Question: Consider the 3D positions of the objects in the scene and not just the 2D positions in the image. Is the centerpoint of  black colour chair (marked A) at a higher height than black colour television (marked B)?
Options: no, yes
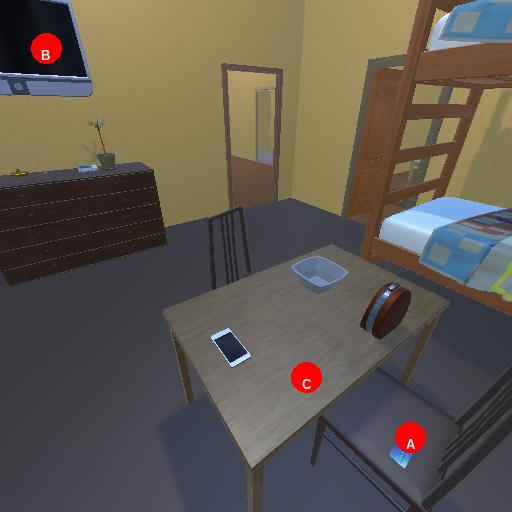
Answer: no